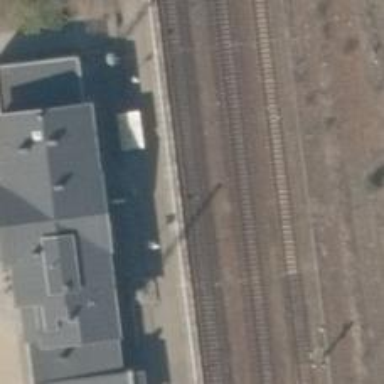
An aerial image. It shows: Stop position for public transport at railway stop.